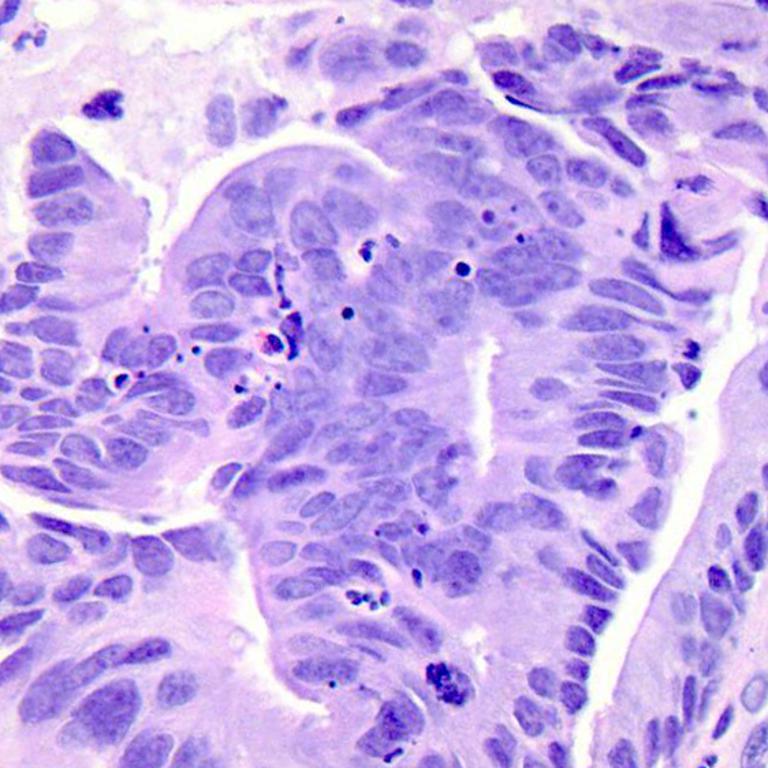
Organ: colon
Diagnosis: adenocarcinomas